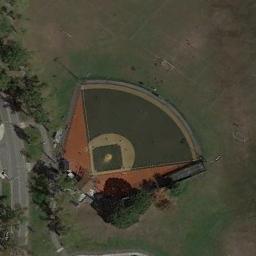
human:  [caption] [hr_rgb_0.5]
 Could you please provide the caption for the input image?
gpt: There is a lot of vegetation near the baseball field .

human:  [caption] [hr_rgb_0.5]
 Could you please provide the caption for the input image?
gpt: A baseball diamond on the lawn with some trees and a road beside .

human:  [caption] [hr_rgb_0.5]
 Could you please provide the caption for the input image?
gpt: There is a baseball diamond in the grass surrounded by the trees .

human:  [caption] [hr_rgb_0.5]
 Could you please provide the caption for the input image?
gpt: There is a baseball diamond on the open place next to some trees .

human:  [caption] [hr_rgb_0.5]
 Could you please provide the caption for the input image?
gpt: Many trees are beside the  baseball diamond .